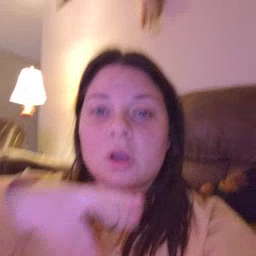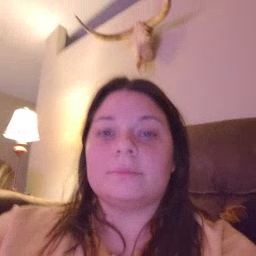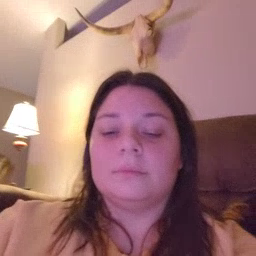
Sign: frog